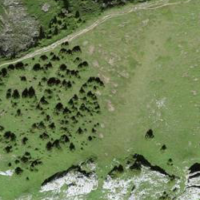
EUNIS habitat code: 32
Species observed at this site:
Aster amellus
Gentianella campestris